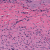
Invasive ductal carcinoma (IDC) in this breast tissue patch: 0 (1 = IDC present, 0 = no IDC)